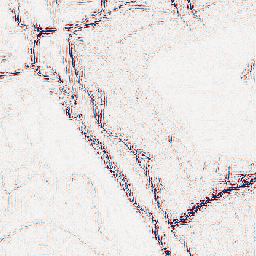
Category: wavelet
Decomposition family: wavelet_dwt
Decomposition parameters: wavelet: db2
level: 2
Upsampling method: fft_zeropad
Upsampling parameters: scale: 4
Upsampling scale: 4